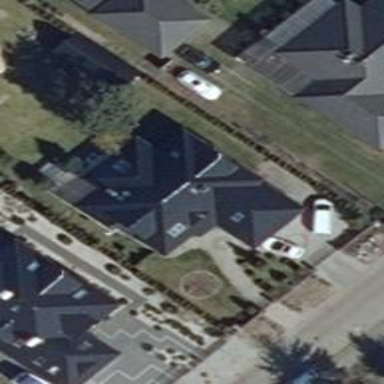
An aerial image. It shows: Residential building.